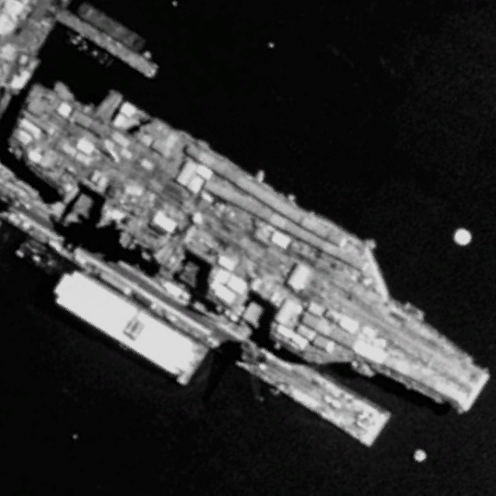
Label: aircraft_carrier